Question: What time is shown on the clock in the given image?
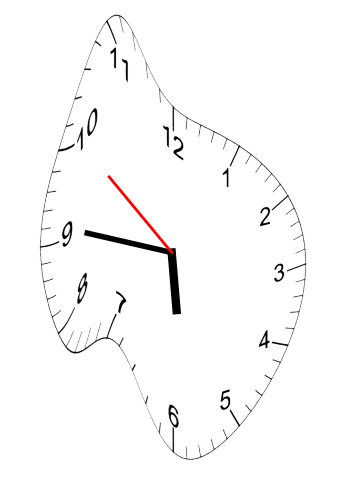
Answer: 05:45:51